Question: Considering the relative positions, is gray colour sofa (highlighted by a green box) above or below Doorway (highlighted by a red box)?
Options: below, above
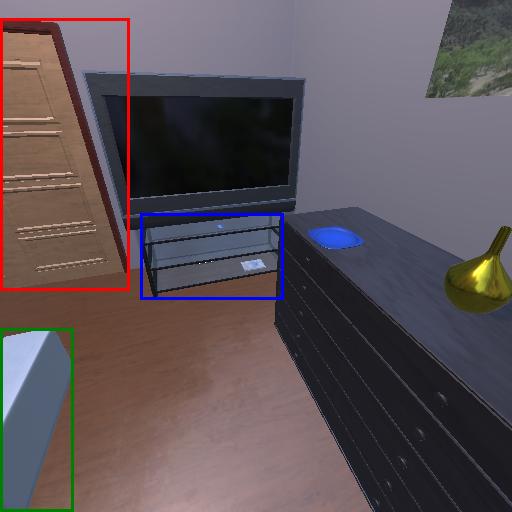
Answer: below